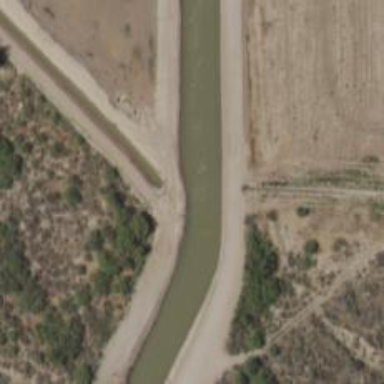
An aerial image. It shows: Canal.